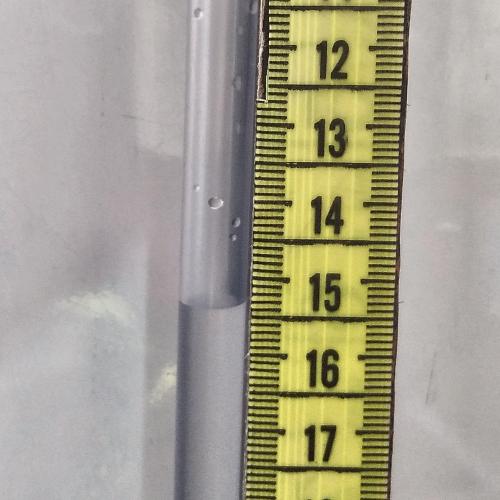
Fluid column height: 15.3 cm